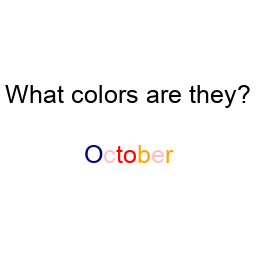
Color: navy, pink, red, red, orange, pink, orange
Background color: white
Question text color: black